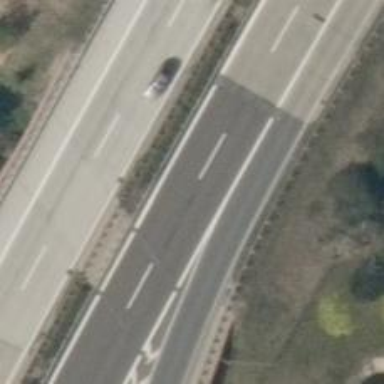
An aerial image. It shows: Asphalt motorway link.